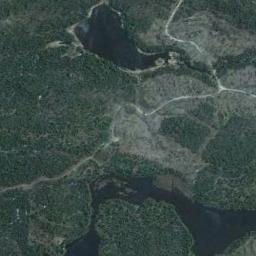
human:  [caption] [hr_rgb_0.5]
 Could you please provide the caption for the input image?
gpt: The wetland consists of green plants and water .

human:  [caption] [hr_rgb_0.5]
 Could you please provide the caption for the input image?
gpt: There is a large land mixed with green and brown in the river in a wetland .

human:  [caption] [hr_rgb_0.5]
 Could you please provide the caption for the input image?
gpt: There are many roads on the wetlands .

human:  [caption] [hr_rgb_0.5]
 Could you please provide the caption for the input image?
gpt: There are small creeks in the middle of this wetland .

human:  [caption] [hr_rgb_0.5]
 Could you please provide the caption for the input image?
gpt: There are many green areas and some water areas on the wetland .